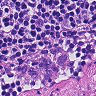
Metastatic tissue present: no